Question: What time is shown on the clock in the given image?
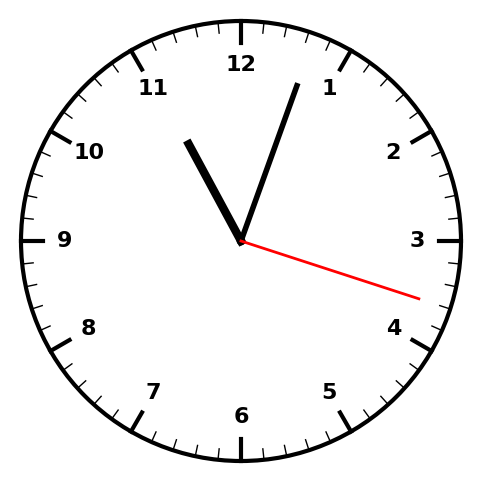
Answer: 11:03:18